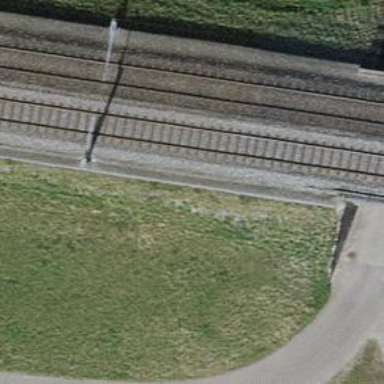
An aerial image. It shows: Bridge with electrified rail tracks and contact line.